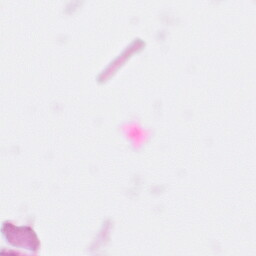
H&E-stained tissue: Pancreatic